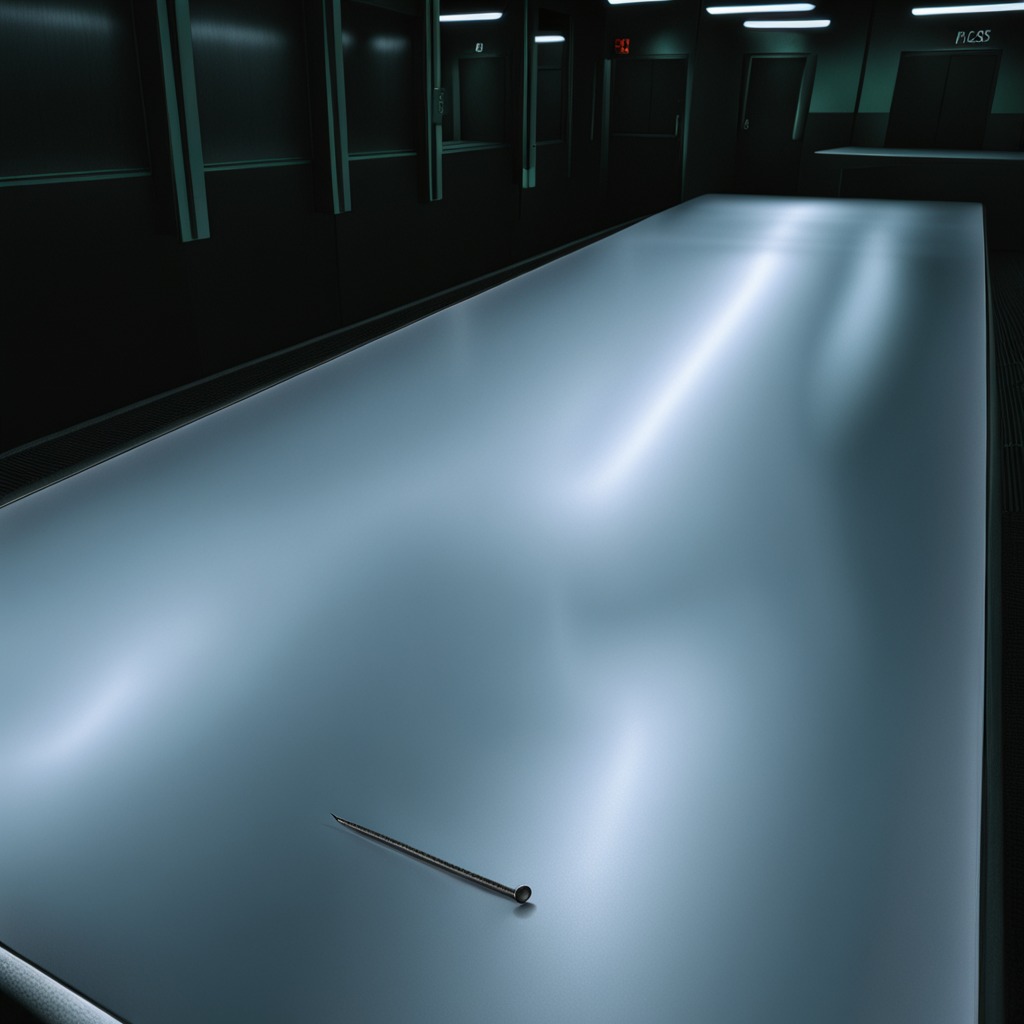
An iron nail lies on a clean empty table in a railway signal maintenance room lit by harsh overhead fluorescents photorealistic surface textures crisp shadows high dynamic range